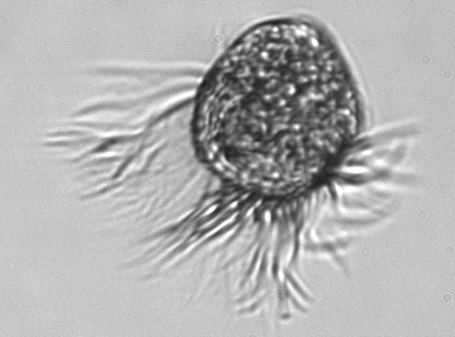
Label: Pelagostrobilidium